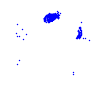
Particle: electron